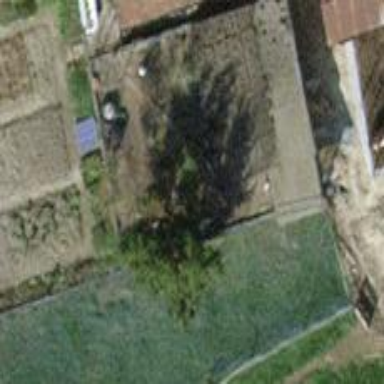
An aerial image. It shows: Shed building.